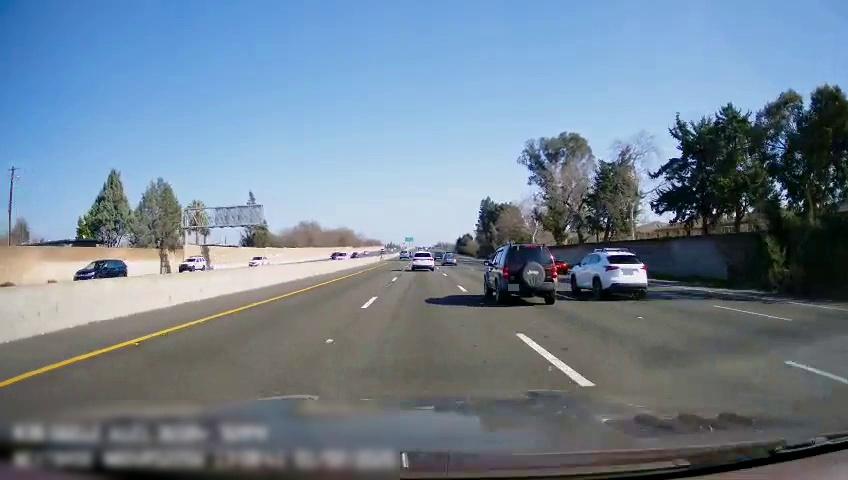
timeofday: Day
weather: Sunny
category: Drivable Space
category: Vehicles | Car
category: Vehicles | Car
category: Vehicles | SUV
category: Vehicles | SUV
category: Vehicles | SUV
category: Vehicles | SUV
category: Vehicles | SUV
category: Vehicles | SUV
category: Vehicles | SUV
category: Vehicles | Car
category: Lanes | Current Lane
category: Lanes | Alternate Lane
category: Lanes | Alternate Lane
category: Lanes | Alternate Lane
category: Lanes | Alternate Lane
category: Lanes | Alternate Lane